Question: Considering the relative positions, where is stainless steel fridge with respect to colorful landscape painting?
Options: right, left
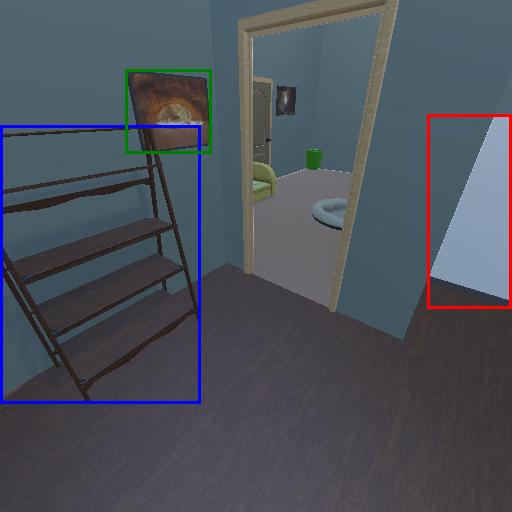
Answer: right